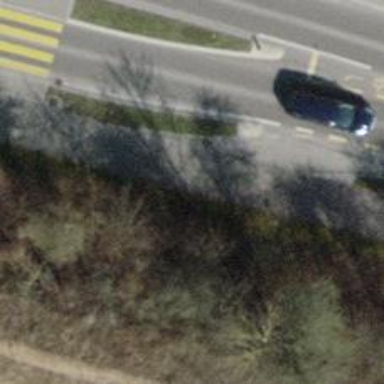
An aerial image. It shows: Asphalt cycleway.